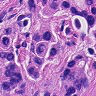
Metastatic tissue present: yes